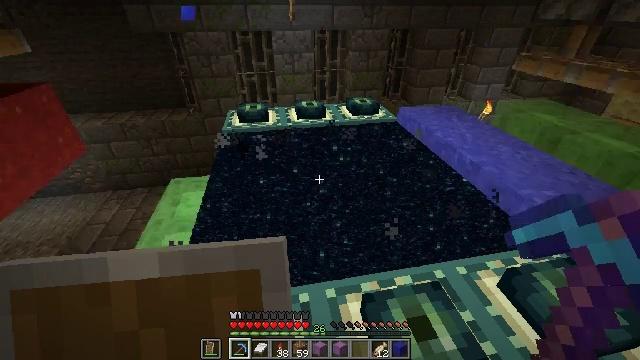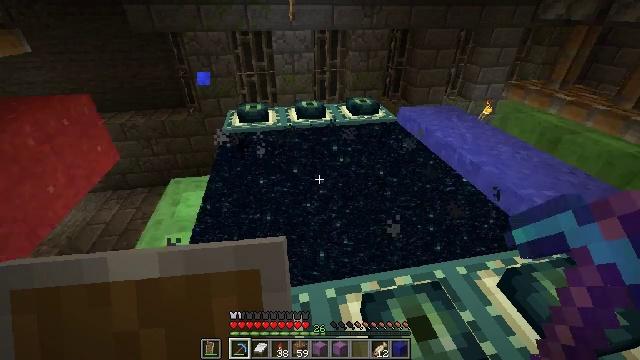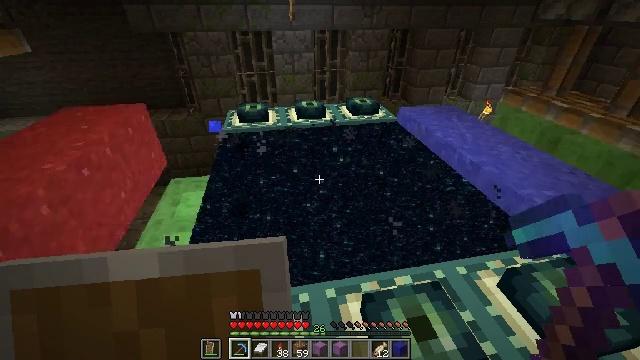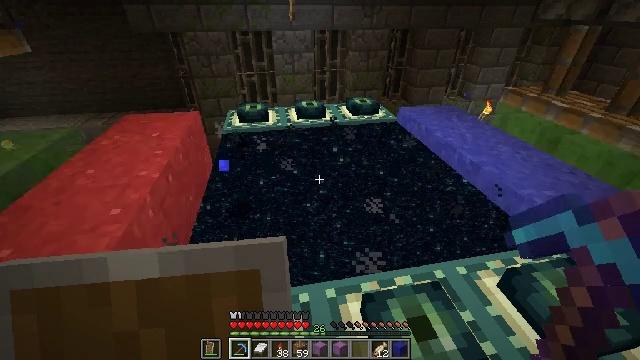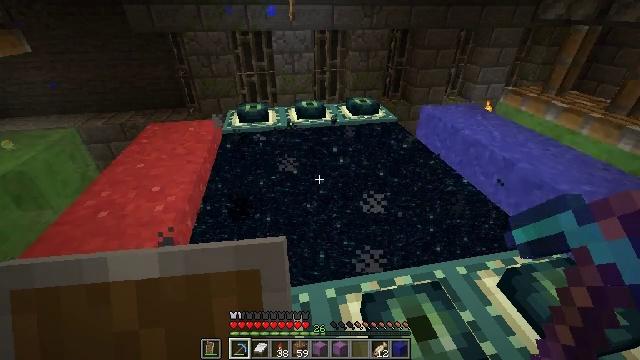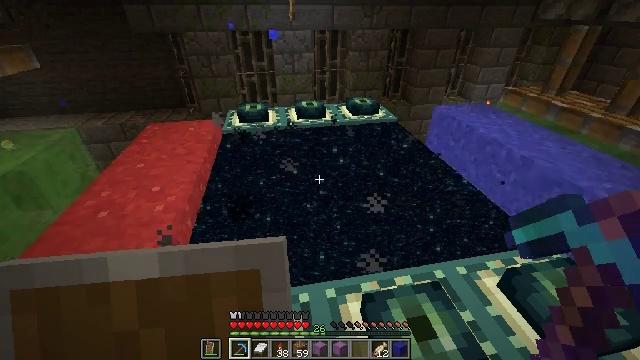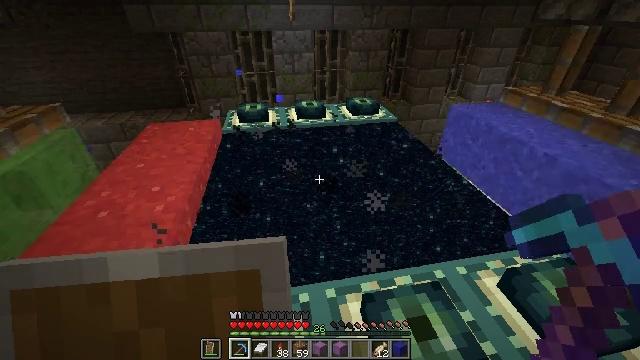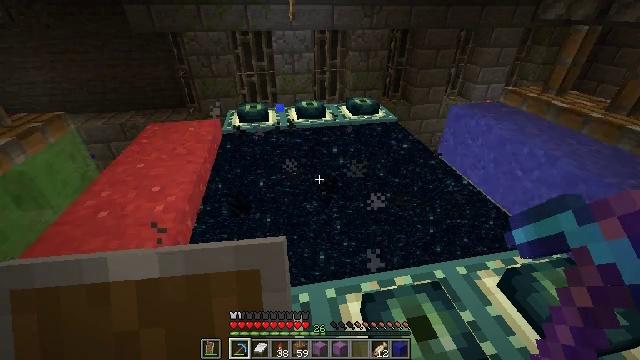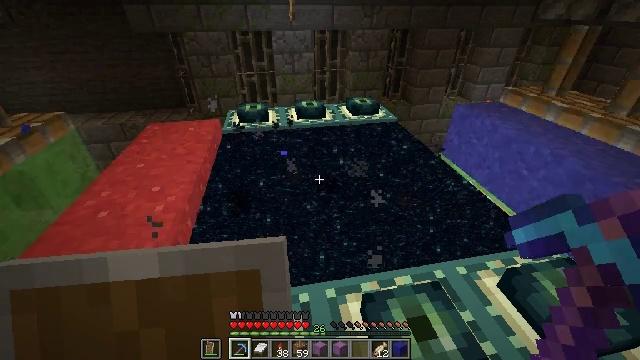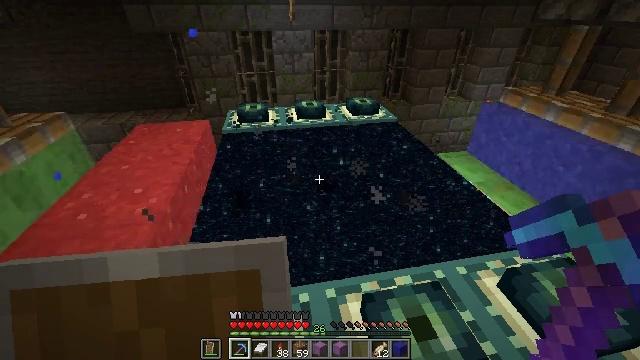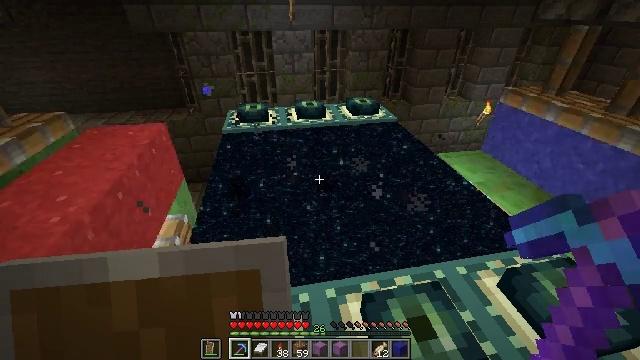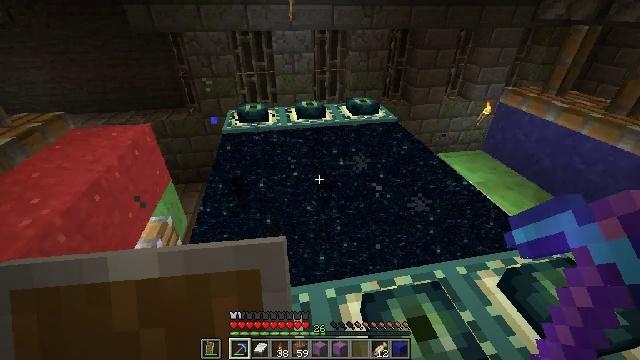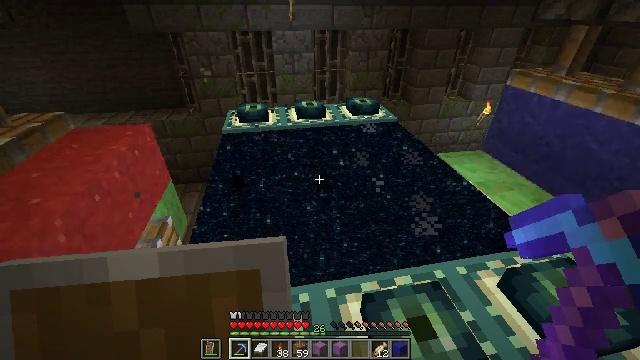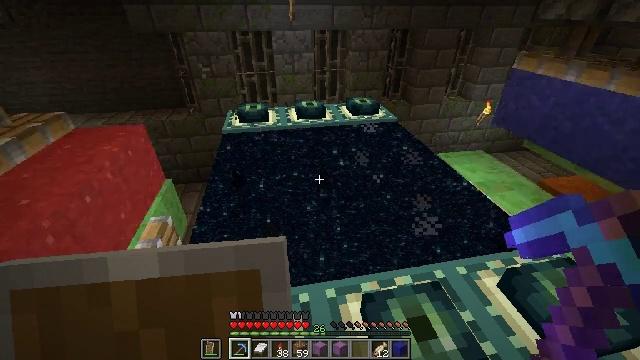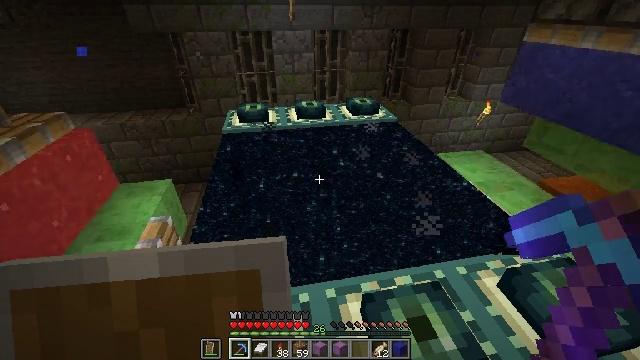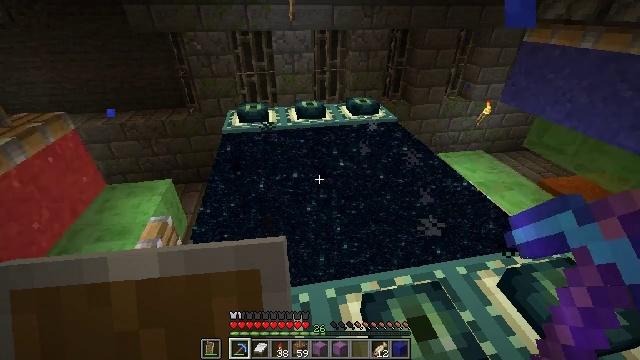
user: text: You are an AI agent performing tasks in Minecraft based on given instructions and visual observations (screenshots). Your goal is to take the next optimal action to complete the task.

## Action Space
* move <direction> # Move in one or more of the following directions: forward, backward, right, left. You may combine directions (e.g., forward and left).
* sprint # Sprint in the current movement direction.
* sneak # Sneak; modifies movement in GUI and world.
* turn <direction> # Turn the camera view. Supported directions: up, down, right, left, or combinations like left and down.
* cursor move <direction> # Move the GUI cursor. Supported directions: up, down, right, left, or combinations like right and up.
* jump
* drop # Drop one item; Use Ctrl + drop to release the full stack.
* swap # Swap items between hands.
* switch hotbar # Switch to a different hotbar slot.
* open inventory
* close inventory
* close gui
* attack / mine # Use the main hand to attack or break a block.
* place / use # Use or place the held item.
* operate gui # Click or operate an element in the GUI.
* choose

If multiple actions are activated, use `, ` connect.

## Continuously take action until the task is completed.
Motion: motion action
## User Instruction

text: Use a shovel to collect blue concrete powder.
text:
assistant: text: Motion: no_op
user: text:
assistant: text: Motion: no_op
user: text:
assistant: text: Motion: no_op
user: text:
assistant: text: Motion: no_op
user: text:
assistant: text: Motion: no_op
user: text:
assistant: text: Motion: no_op
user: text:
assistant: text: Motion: no_op
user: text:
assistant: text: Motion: no_op
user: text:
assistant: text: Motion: no_op
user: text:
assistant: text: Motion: no_op
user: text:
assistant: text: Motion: no_op
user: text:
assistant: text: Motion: no_op
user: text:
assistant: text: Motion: no_op
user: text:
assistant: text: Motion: no_op
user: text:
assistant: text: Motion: no_op
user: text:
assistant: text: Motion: no_op
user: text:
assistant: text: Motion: no_op
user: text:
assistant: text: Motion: no_op
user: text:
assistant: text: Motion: no_op
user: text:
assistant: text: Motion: no_op
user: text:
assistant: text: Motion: no_op
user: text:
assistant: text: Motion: no_op
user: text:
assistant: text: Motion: no_op
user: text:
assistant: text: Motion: no_op
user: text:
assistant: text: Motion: no_op
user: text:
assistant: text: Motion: no_op
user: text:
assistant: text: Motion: no_op
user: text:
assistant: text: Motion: no_op
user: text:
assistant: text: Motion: no_op
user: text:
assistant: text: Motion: no_op